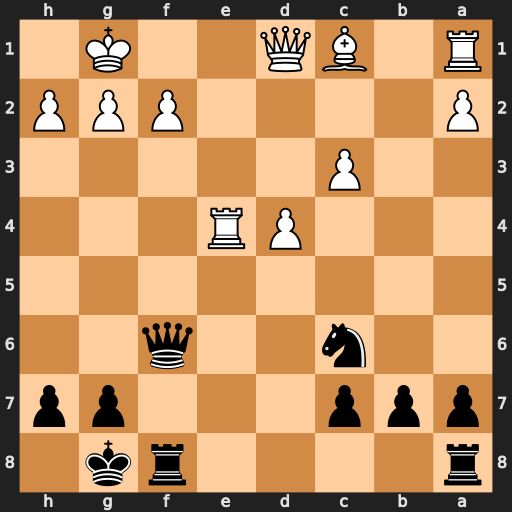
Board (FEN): r4rk1/ppp3pp/2n2q2/8/3PR3/2P5/P4PPP/R1BQ2K1
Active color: b
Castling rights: -
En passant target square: -
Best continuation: Qxf2+ Kh1 Qf1+ Qxf1 Rxf1#